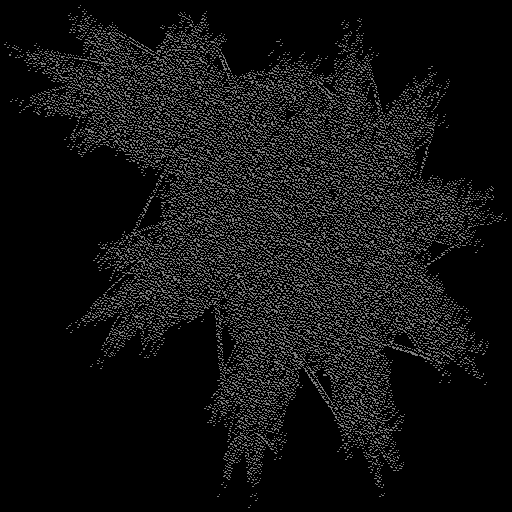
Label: involucre